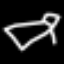
Label: chair